Chest X-ray:
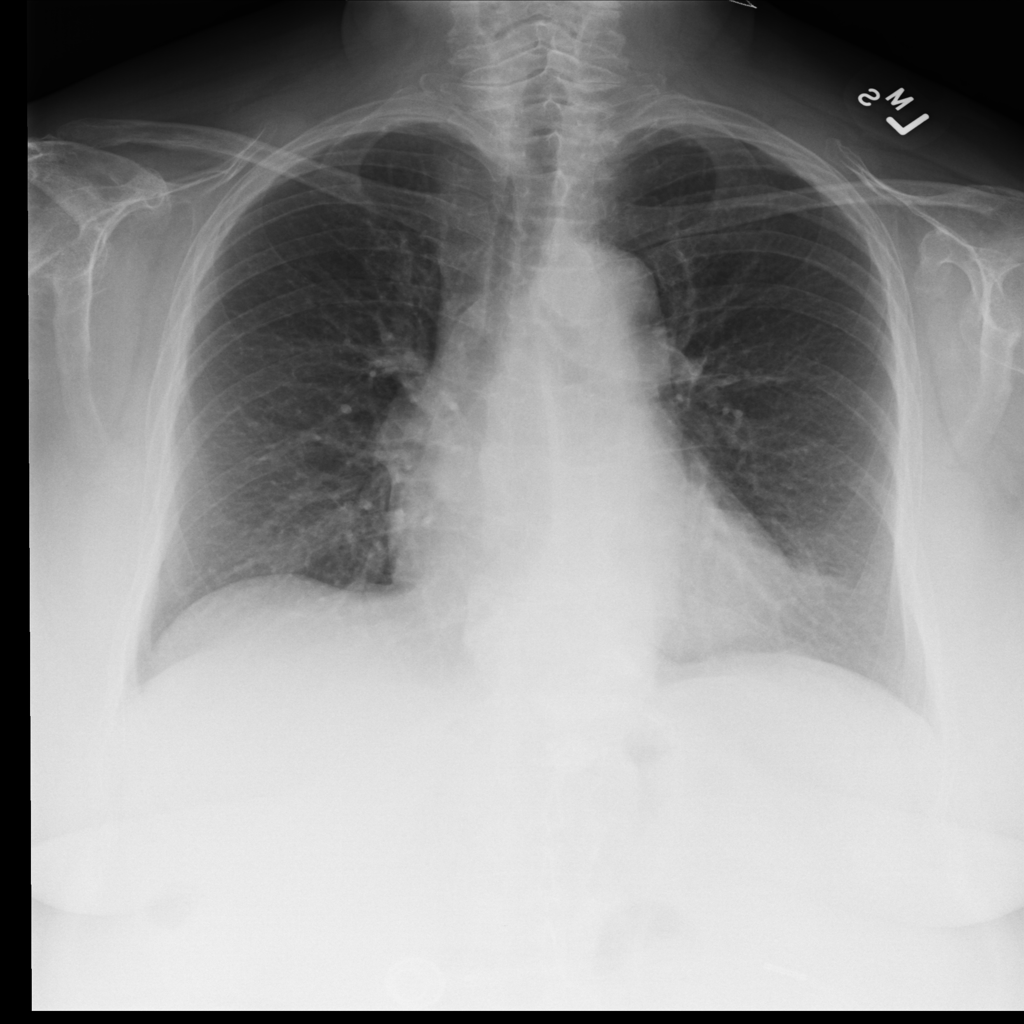
No abnormal finding: yes